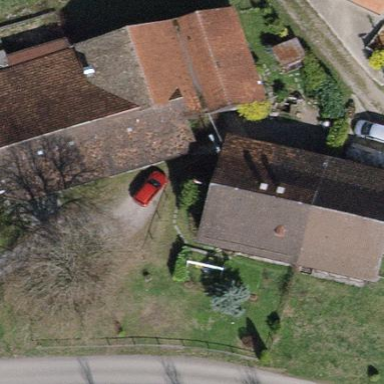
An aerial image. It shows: Terrace building.